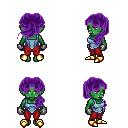
a pixel art fantasy rpg character, female body template, orc, green skin, blue vest, red pants, purple princess hairstyle, metal gloves, gold boots, four views (front, back, left, right), 2x2 character sprite sheet, small pixel art, hard edges, no anti-aliasing